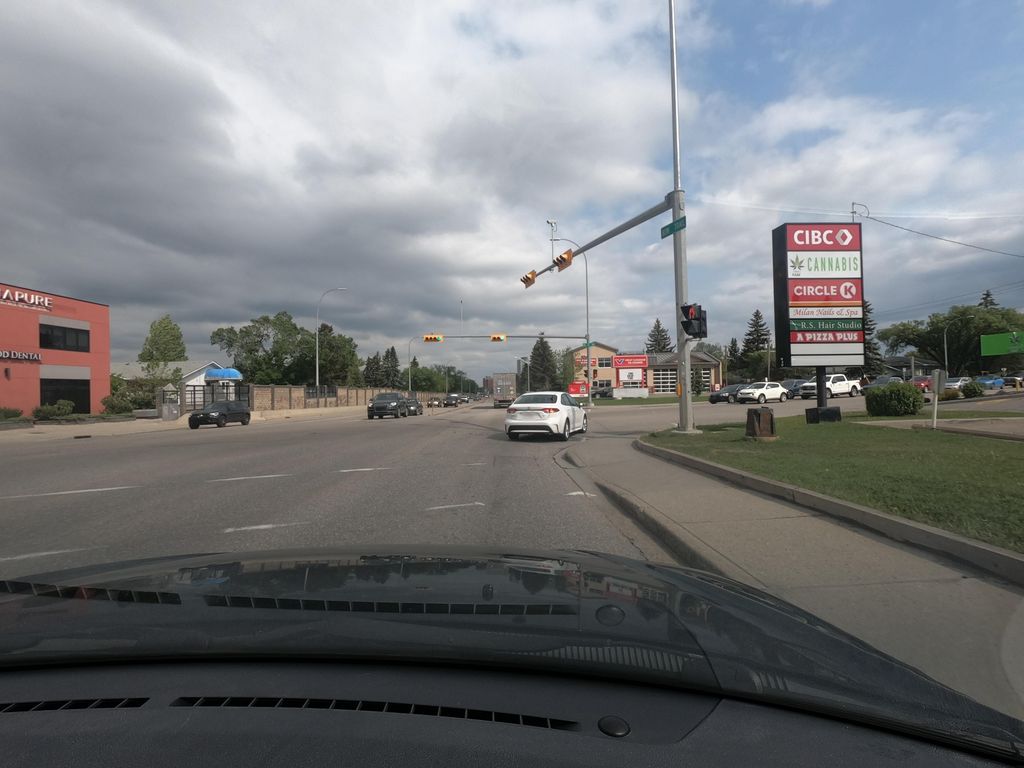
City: calgary